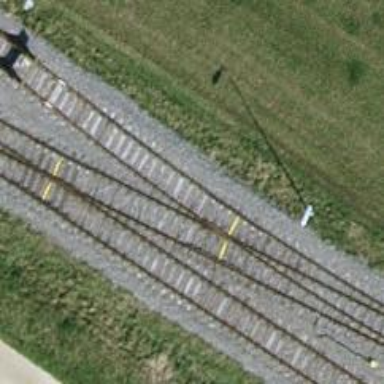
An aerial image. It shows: Single-track electrified railway with contact line. It is spur line for service.